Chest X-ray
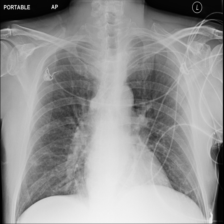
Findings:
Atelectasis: negative
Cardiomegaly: negative
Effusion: negative
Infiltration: negative
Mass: negative
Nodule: negative
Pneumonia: negative
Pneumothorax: negative
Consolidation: negative
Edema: negative
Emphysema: negative
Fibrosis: negative
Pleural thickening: negative
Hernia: negative